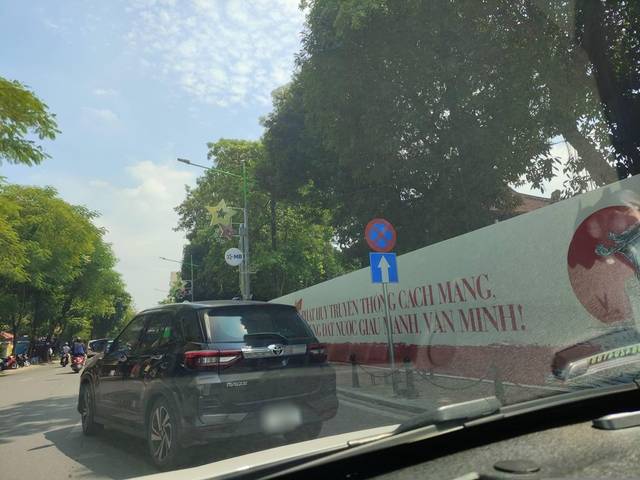
Region: Vietnam
Coordinates: 21.03, 105.836